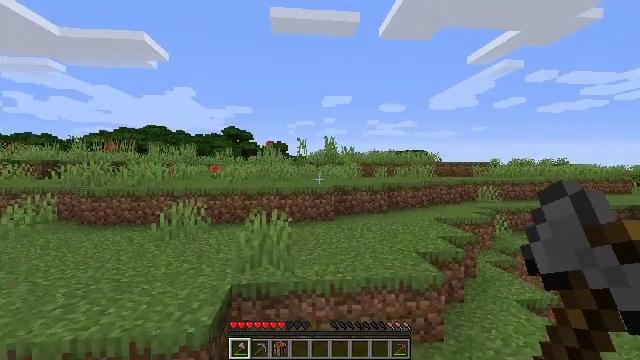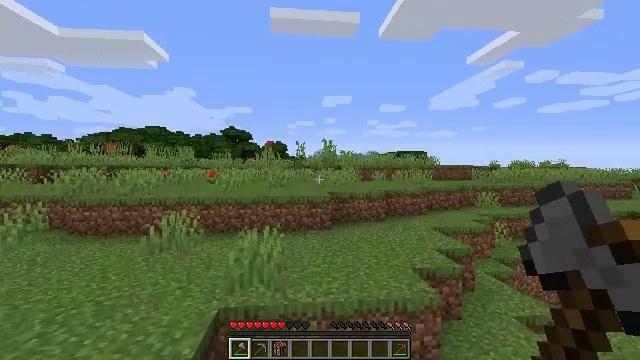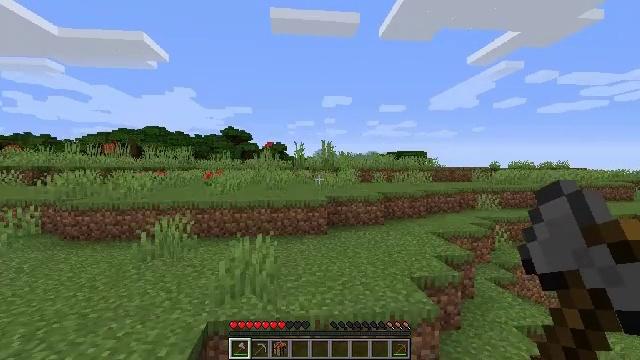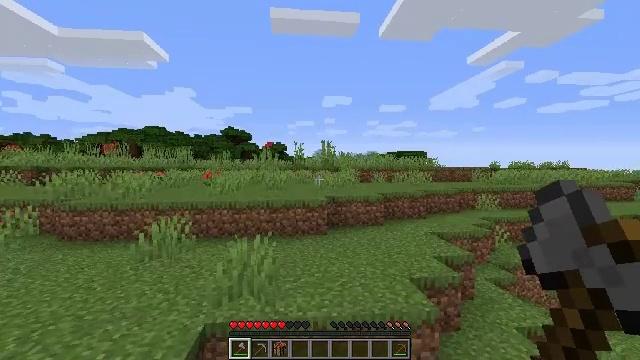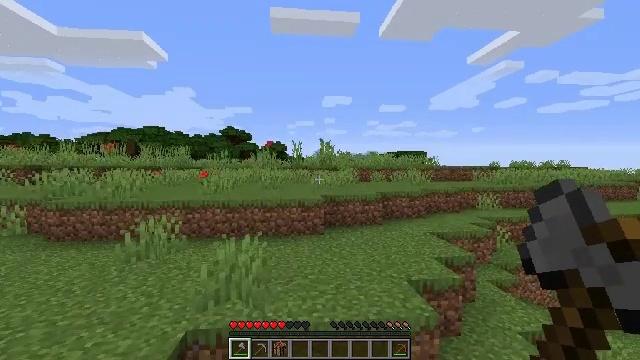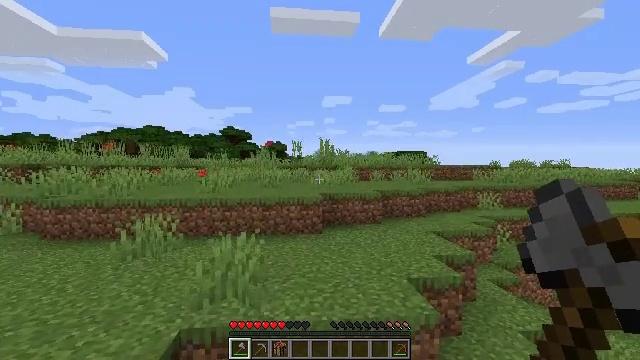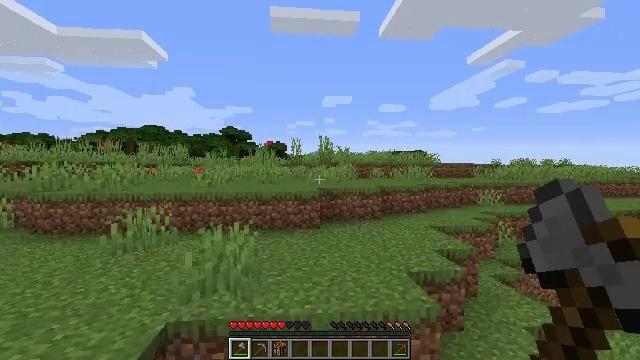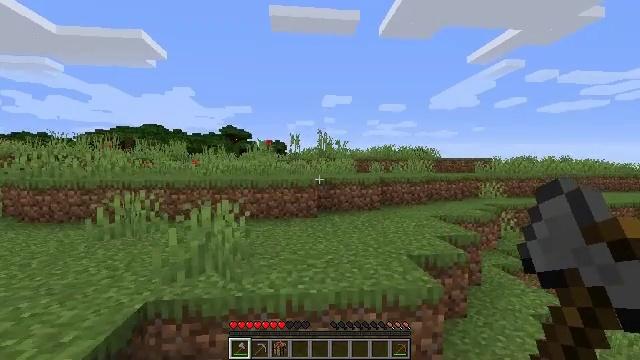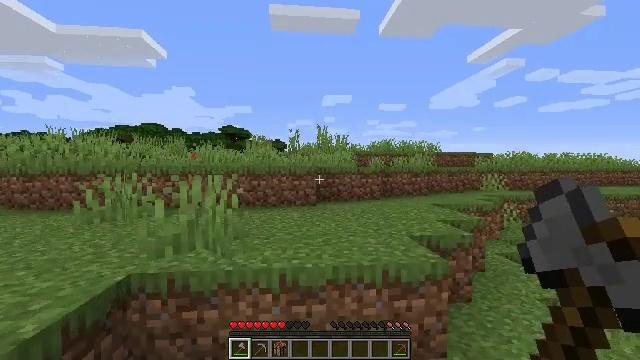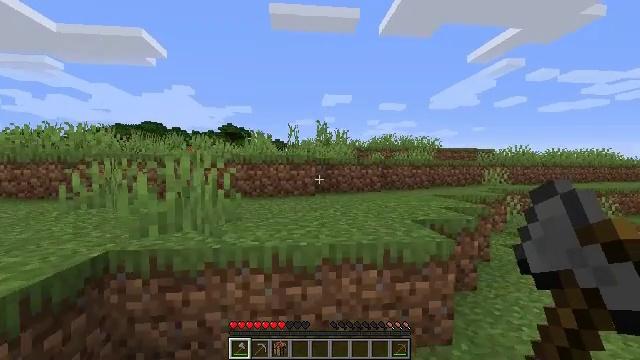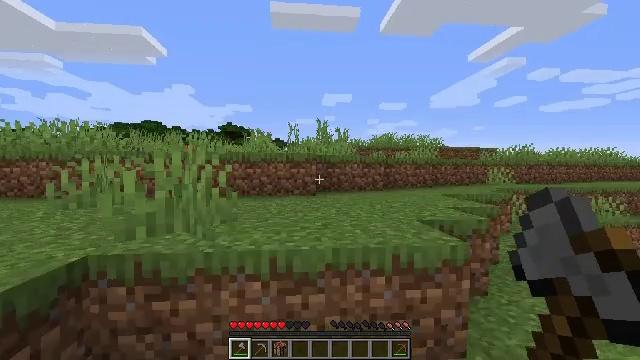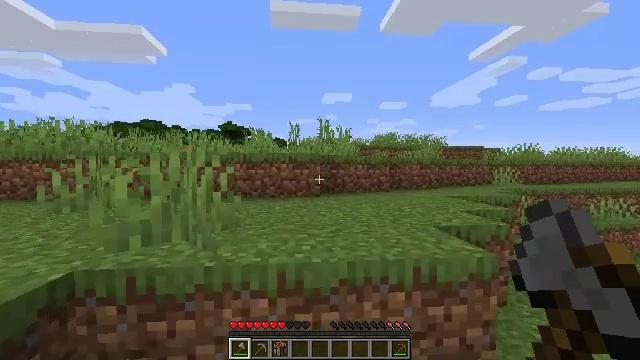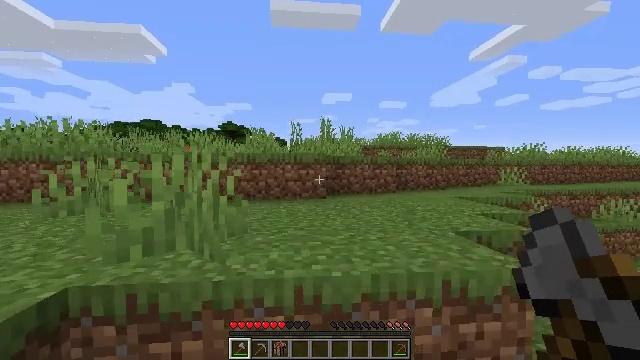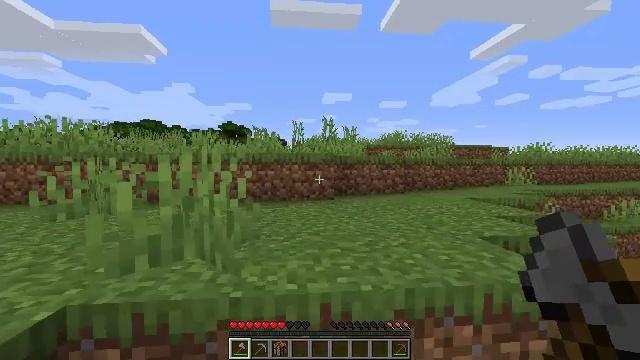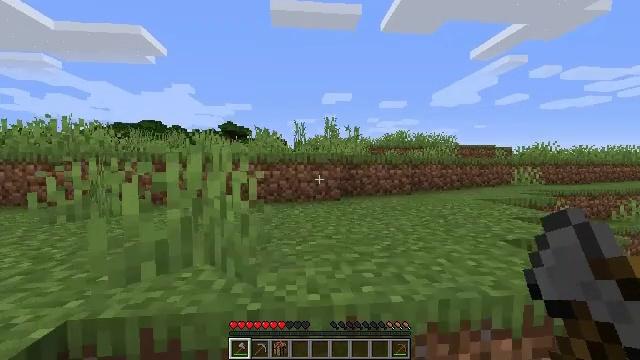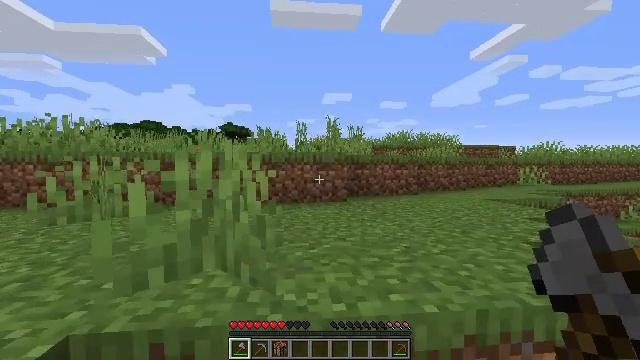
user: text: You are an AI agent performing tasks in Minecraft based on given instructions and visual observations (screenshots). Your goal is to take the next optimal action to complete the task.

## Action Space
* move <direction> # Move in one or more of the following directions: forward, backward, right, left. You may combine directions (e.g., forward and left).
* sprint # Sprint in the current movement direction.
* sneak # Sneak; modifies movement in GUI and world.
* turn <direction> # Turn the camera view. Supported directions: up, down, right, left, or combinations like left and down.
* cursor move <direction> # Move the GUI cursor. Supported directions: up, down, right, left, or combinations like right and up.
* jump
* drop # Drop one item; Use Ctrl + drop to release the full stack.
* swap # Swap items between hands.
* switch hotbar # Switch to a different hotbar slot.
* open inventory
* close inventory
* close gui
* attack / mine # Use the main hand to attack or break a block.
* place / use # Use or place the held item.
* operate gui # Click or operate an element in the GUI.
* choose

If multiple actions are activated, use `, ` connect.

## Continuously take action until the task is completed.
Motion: motion action
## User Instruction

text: Clear the seagrass to get an item.
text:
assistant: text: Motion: move forward, jump
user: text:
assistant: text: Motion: move forward, jump
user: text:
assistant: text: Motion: move forward, jump
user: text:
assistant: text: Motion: move forward, jump
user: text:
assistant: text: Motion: move forward, jump
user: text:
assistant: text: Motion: move forward
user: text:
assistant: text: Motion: move forward
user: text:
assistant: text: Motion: move forward and move left
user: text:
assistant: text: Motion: move forward and move left
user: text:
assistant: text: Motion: move forward and move left
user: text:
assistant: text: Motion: move forward and move left
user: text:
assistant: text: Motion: move forward and move left
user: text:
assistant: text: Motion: move forward and move left
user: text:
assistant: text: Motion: move forward and move left
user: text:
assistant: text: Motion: move forward and move left
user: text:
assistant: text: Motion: move forward and move left
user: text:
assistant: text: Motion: move forward and move left, jump
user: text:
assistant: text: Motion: move forward and move left, jump
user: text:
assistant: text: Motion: move forward, jump
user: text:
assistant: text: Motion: move forward, jump
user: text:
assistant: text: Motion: move forward, jump
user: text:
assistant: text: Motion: move forward, jump
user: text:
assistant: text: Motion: move forward, jump
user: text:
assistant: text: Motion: move forward, jump
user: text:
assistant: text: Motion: move forward, jump
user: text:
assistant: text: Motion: move forward, jump
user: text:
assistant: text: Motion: move forward and move right, jump
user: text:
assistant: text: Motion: move forward and move right, jump
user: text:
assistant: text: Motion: move forward and move right, jump
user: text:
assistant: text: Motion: move forward and move right, jump